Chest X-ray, PA view. Patient: 25 years old, sex M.
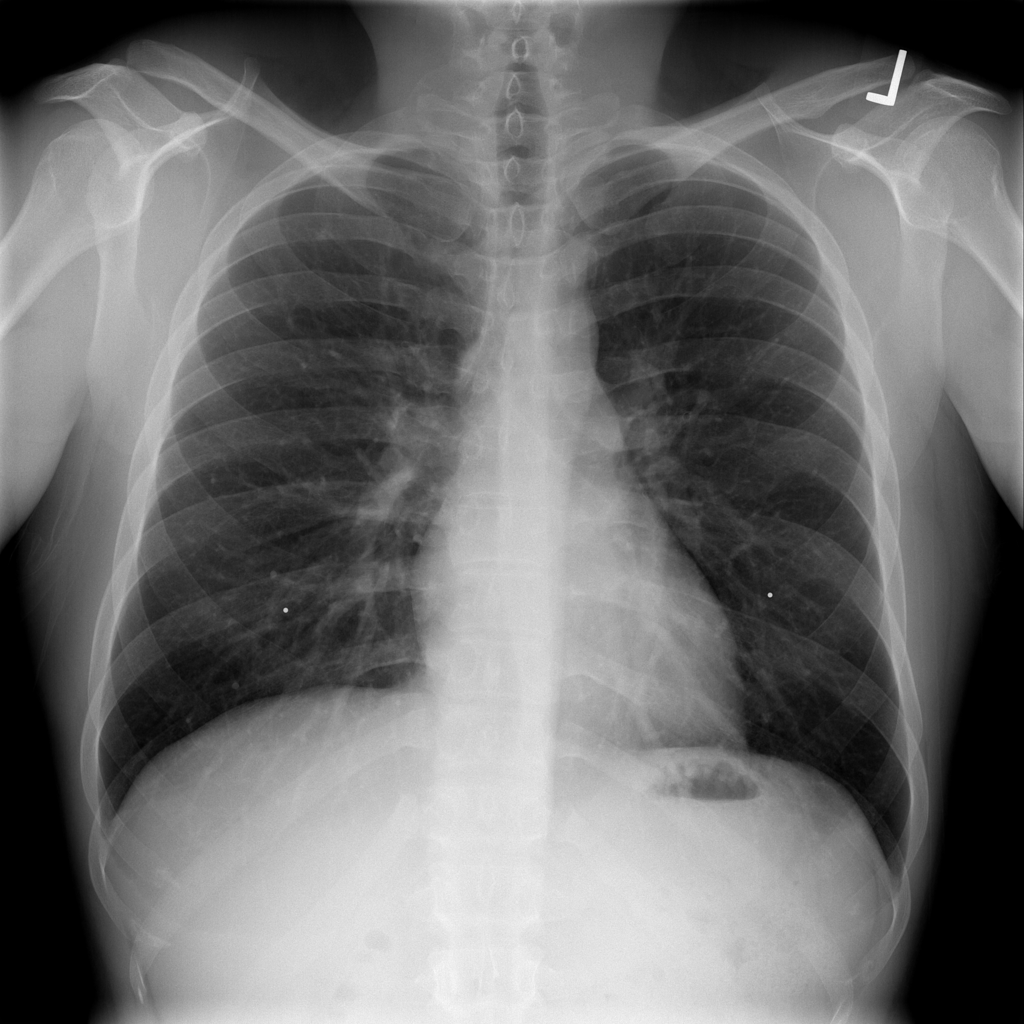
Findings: No Finding